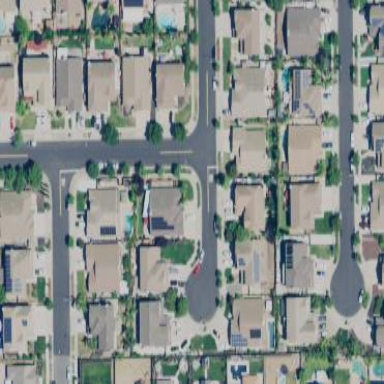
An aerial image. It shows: Residential area composed of single-family homes.